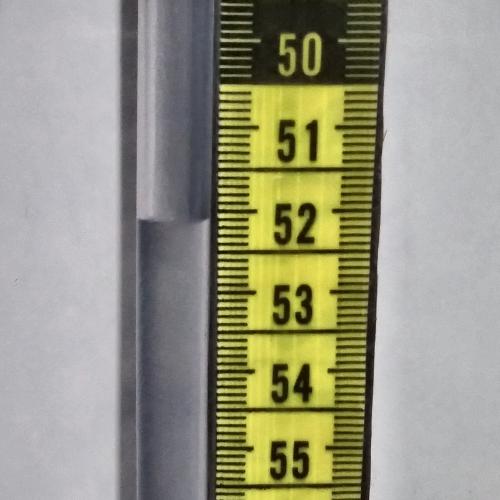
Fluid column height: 52.1 cm